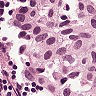
Metastatic tissue present: yes